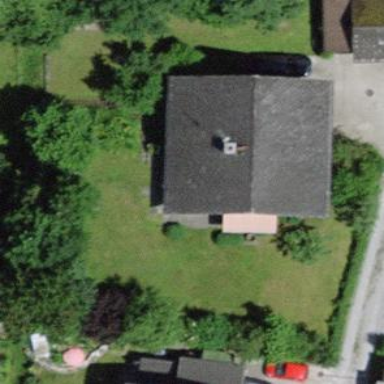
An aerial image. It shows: Simple and straightforward house.